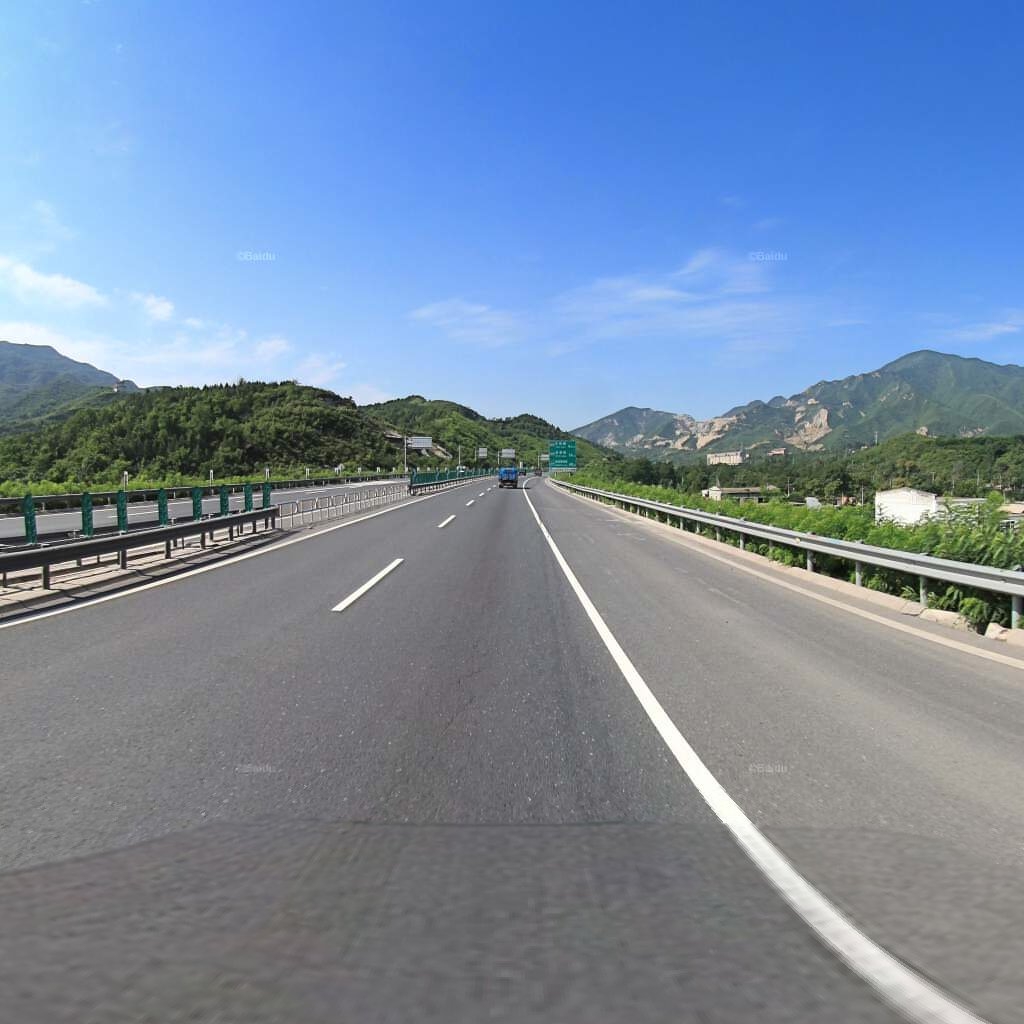
Region: Haidian
Road damage annotations: longitudinal crack